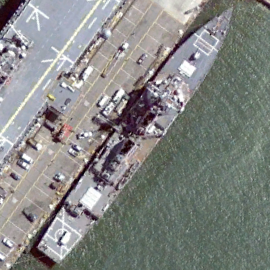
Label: destroyer